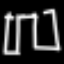
Label: pants